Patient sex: F
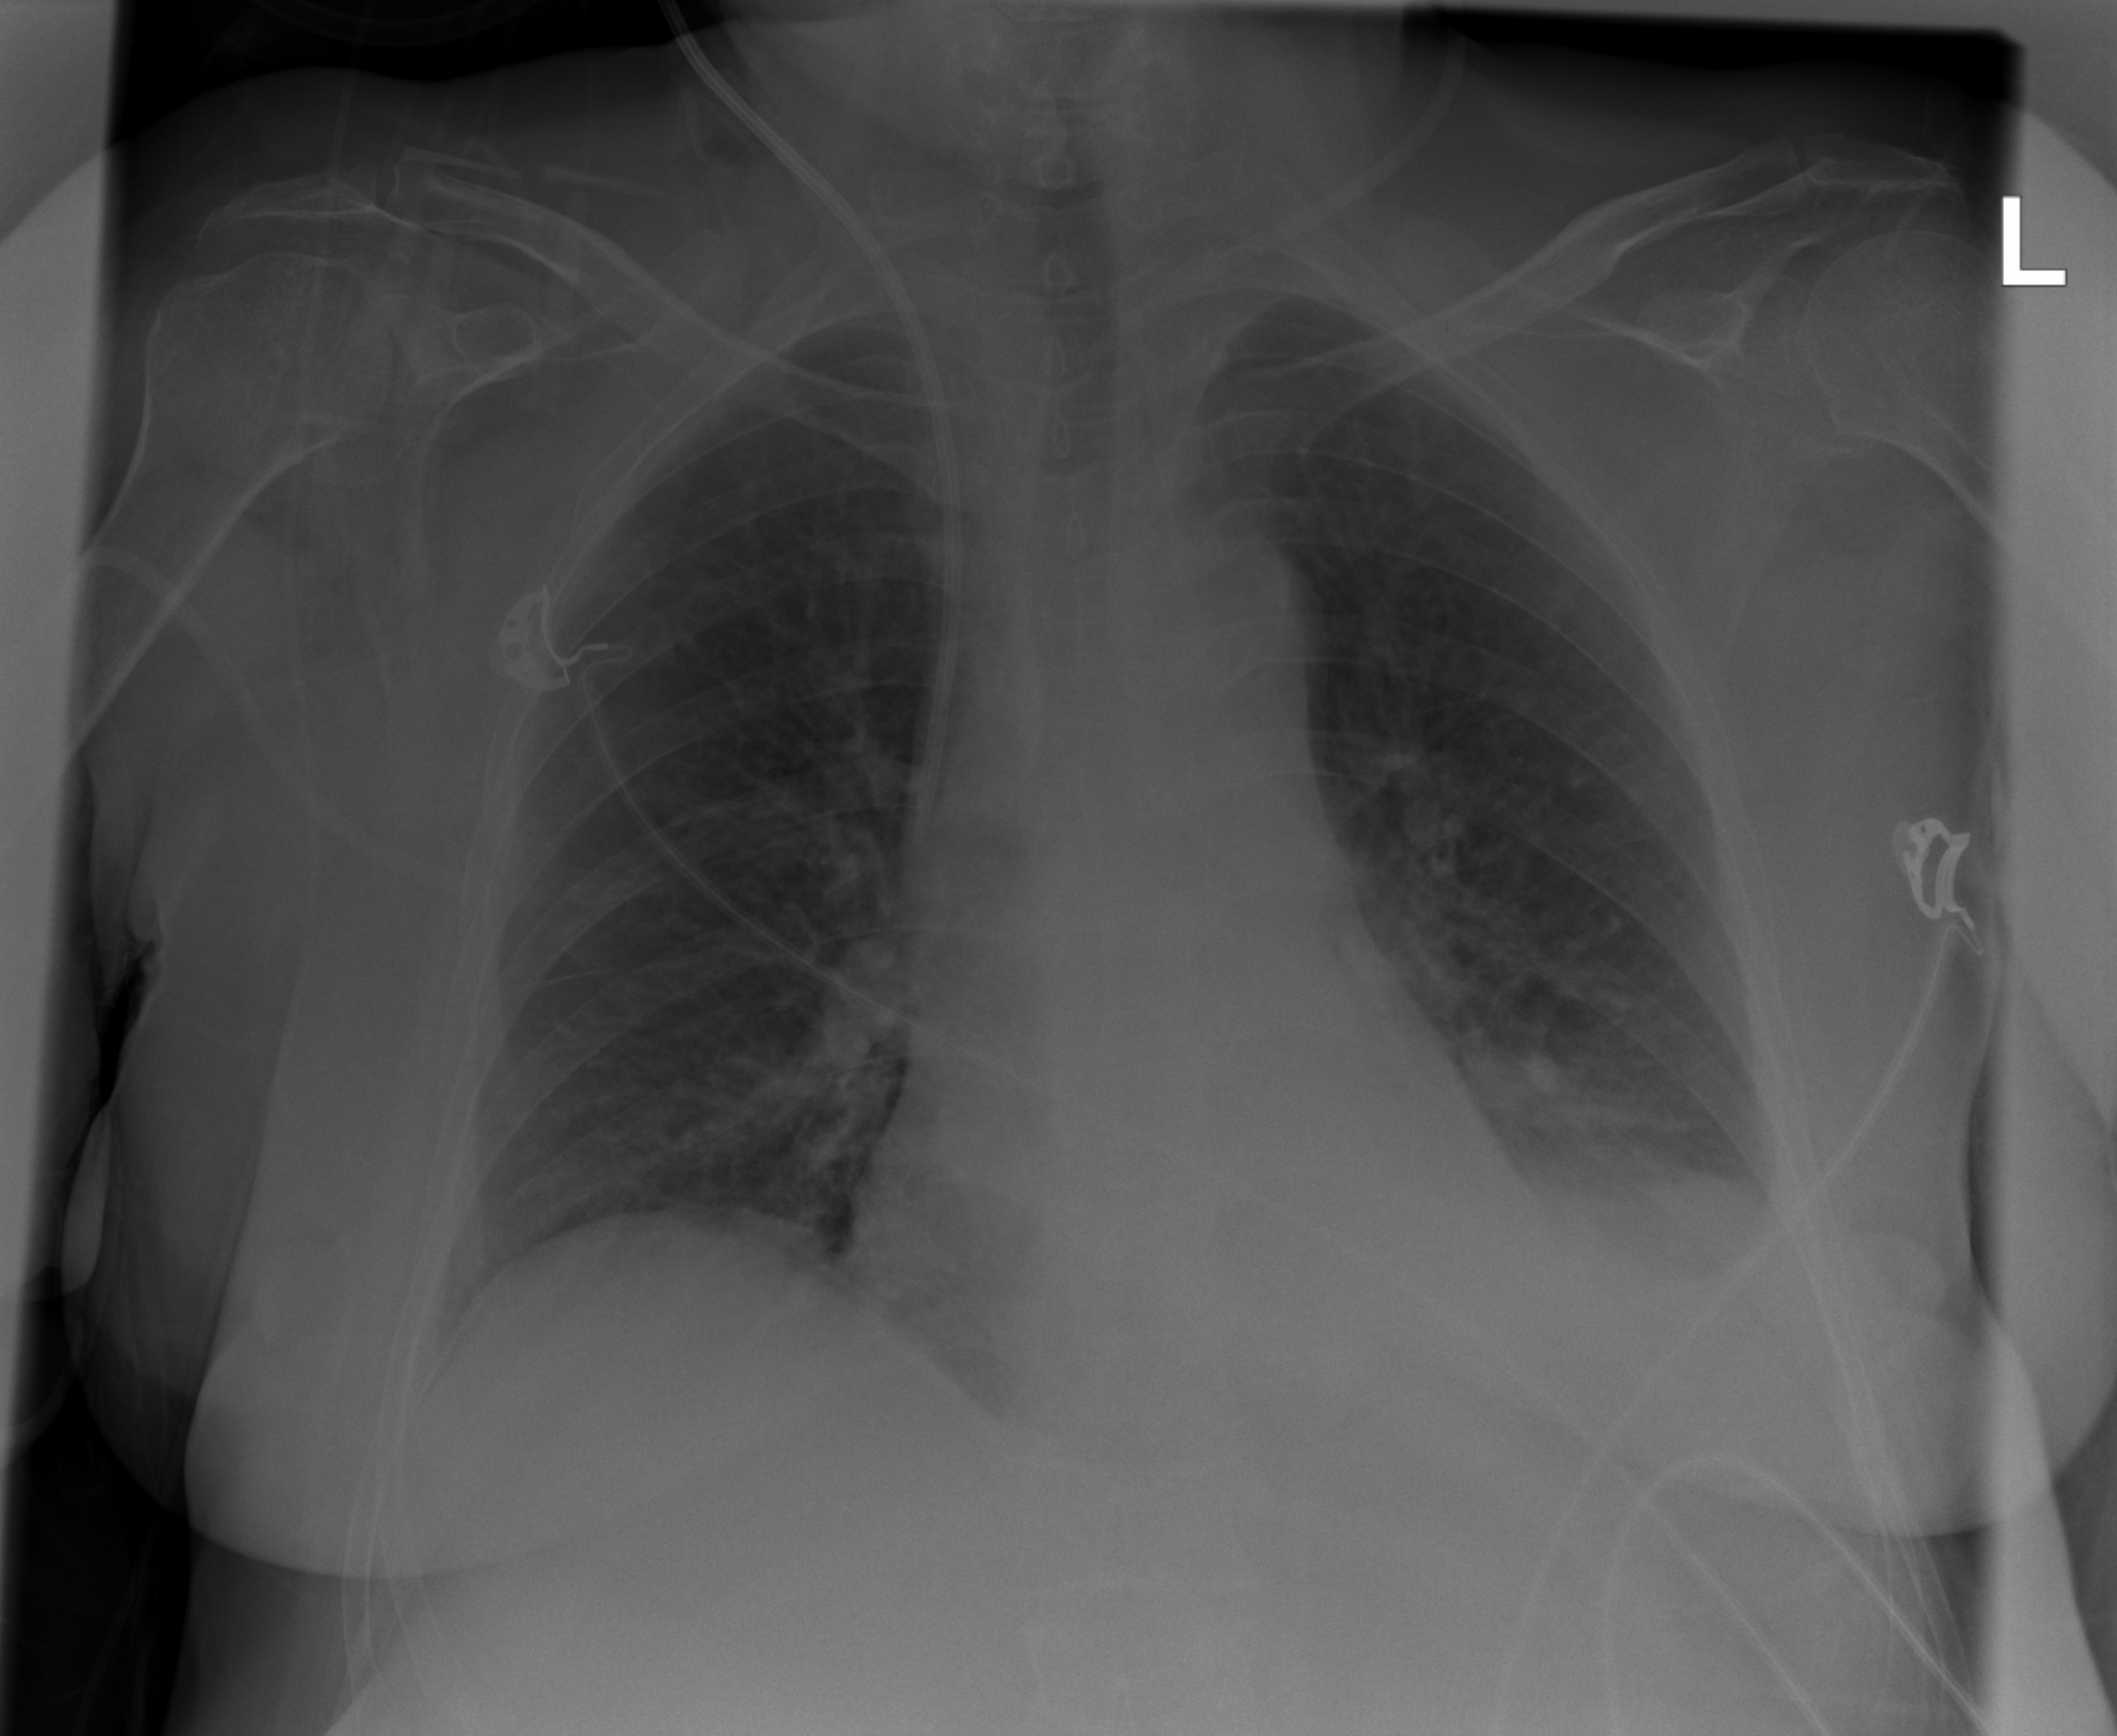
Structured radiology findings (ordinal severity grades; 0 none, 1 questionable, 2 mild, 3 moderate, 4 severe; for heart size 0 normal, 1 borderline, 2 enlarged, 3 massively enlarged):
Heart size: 0
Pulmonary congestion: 0
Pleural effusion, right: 1
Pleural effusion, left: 2
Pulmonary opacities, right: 0
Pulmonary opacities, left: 0
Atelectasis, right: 2
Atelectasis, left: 3